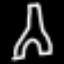
Label: The Eiffel Tower